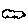
Label: cloud